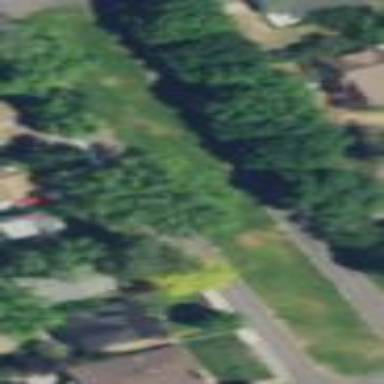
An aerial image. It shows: Traffic island covered with grass.